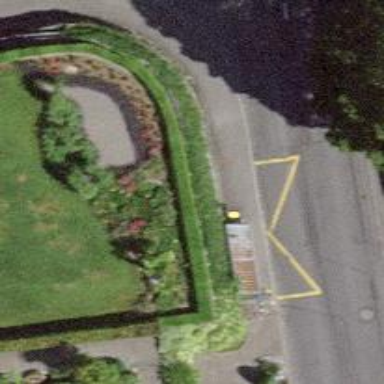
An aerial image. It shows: Post box is visible.